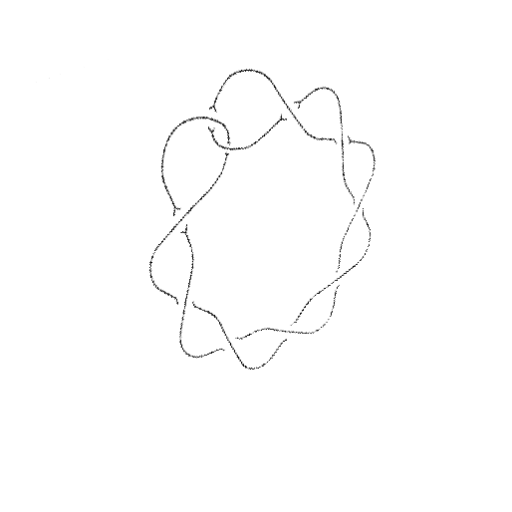
Crossing number: 10